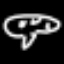
Label: mushroom